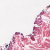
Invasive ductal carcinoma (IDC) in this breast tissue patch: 0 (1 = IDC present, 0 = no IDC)